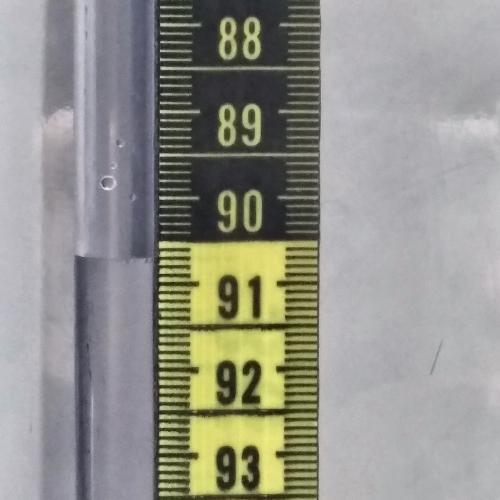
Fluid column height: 90.7 cm